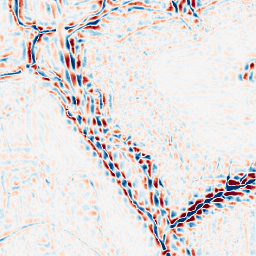
Category: wavelet
Decomposition family: wavelet_dwt
Decomposition parameters: wavelet: db4
level: 3
Upsampling method: cubic_mitchell
Upsampling parameters: scale: 2
Upsampling scale: 2